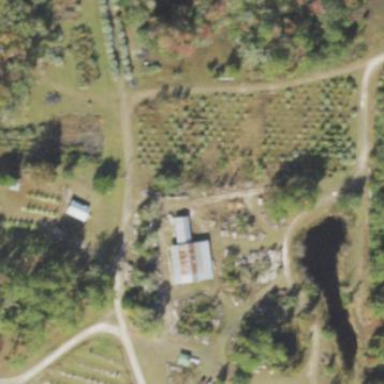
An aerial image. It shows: Plant nursery with trees.